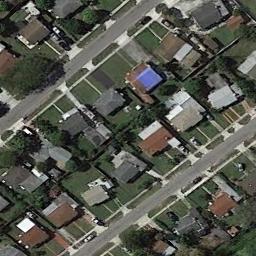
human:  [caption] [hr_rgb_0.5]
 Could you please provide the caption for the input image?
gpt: A dense residential area has a lot of greenery and lots of houses neatly arranged while some roads go through the residential area .

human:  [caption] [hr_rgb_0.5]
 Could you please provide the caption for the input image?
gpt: Most of the houses in the residential area are square .

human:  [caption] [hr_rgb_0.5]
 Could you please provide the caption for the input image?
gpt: In densely populated areas there are many roads and neatly arranged houses and trees as well as large lawns and many vehicles .

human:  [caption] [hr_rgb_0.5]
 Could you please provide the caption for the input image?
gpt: The dense residential is on the grass next to the road .

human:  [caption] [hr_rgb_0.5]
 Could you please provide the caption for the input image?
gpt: There are some brown and black buildings on dense residential area .